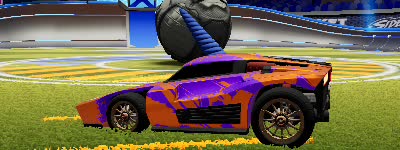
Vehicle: breakout